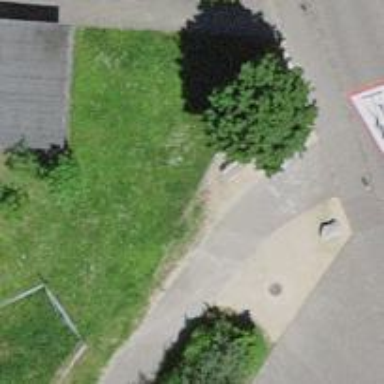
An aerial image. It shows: Brown bench in the vicinity.